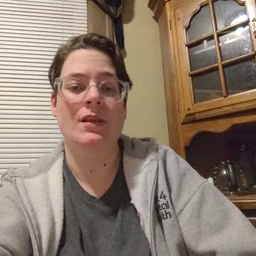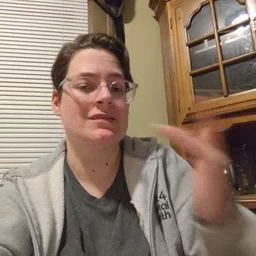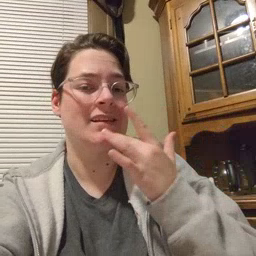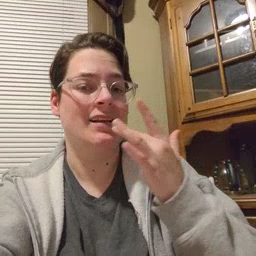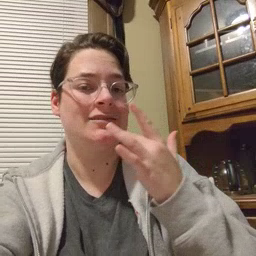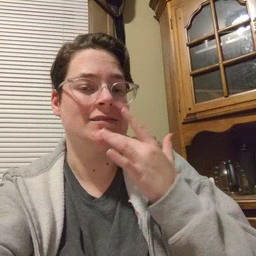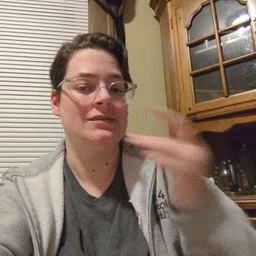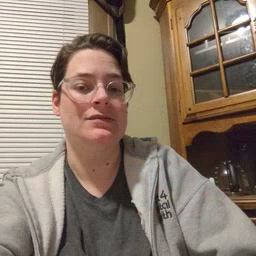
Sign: taste